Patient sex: M
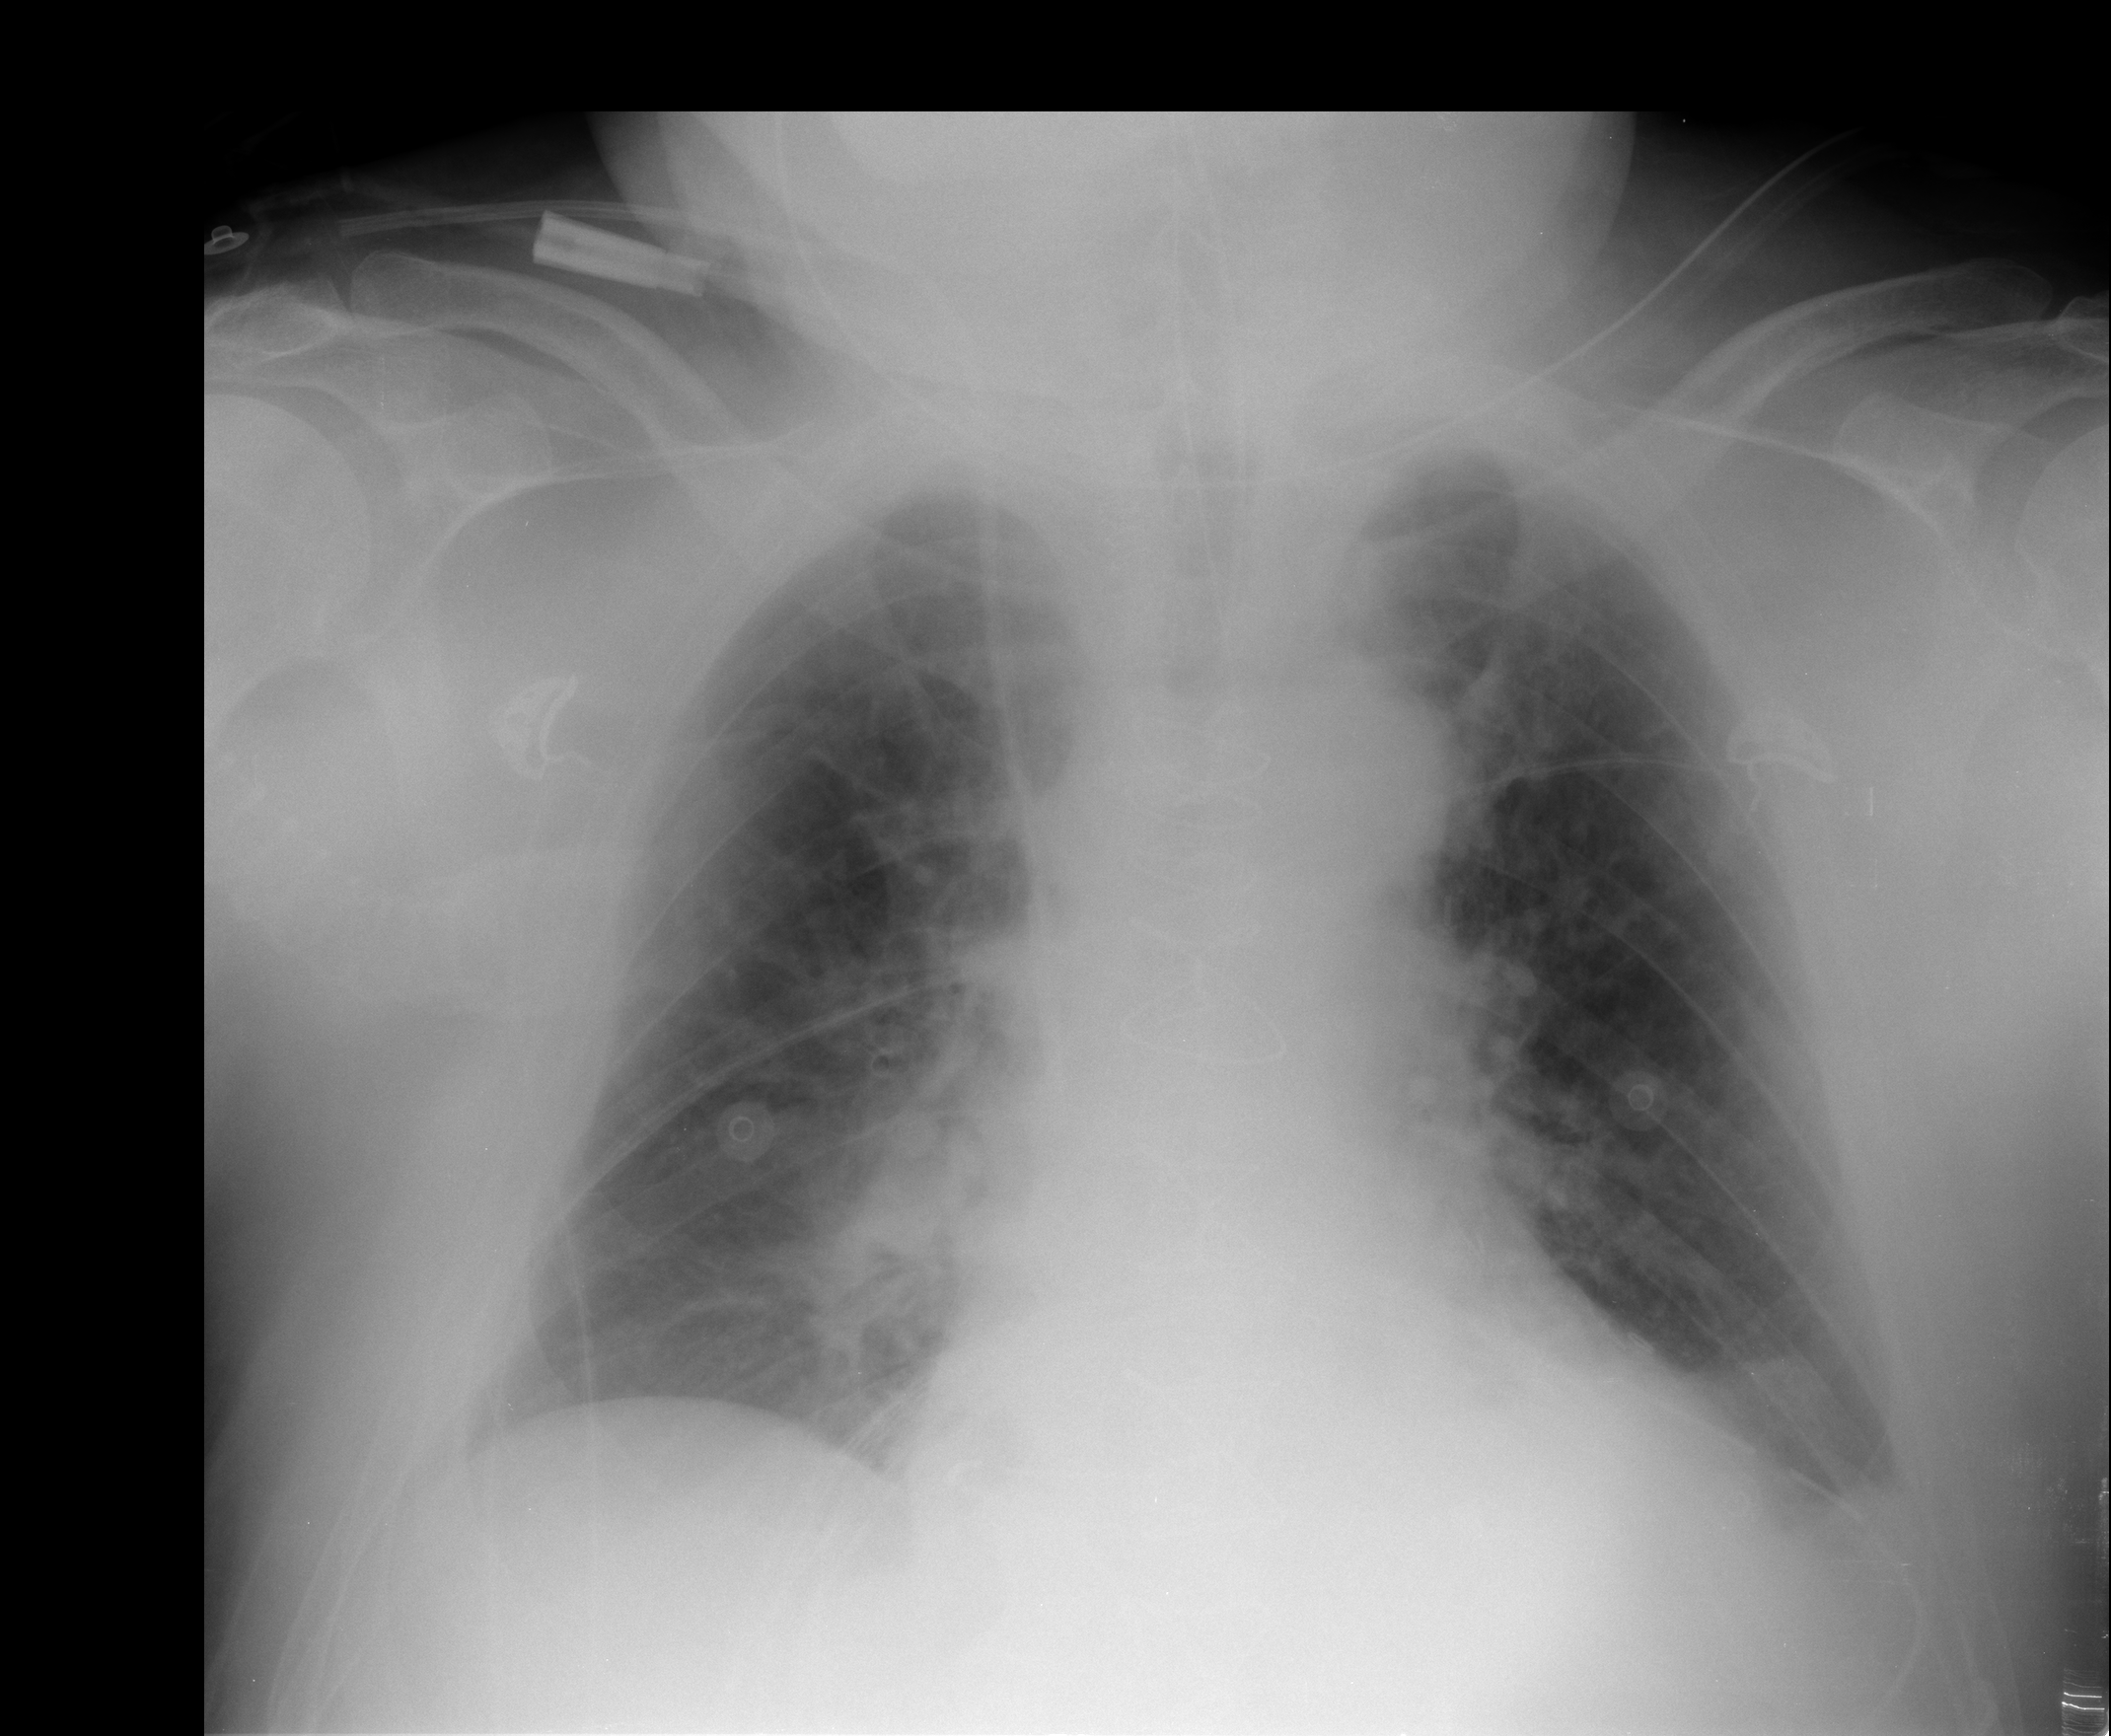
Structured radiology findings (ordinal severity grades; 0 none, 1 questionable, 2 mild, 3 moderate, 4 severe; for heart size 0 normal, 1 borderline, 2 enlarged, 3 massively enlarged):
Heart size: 1
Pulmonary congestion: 0
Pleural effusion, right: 1
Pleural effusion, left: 2
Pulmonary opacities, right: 0
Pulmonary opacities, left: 0
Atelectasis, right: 2
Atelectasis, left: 2